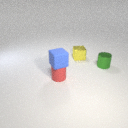
small red rubber cylinder to the left of small green metal cylinder